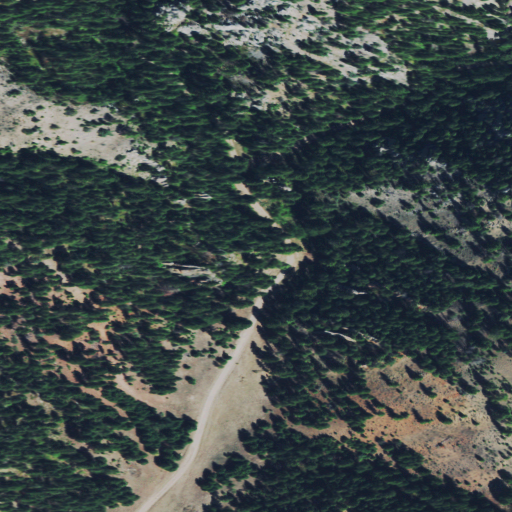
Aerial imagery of valley in Montana named Wet Mulkey Gulch containing evergreen forest, shrub, and grassland